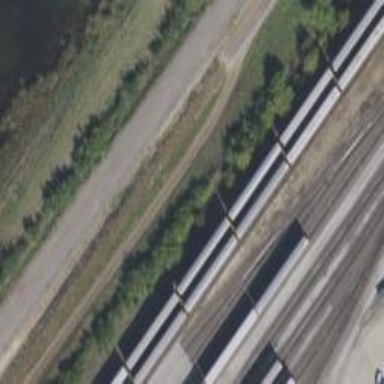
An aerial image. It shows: Railway siding with rails.